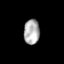
Tissue: skin
Cell type: Endothelial cells
Senescence score: 0.2804
Nuclear area (px): 387
Mean DAPI intensity: 173.478